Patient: sex M, age 61
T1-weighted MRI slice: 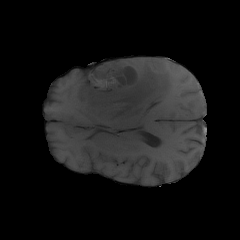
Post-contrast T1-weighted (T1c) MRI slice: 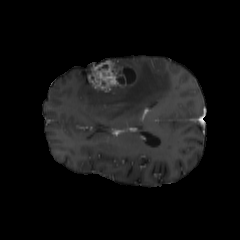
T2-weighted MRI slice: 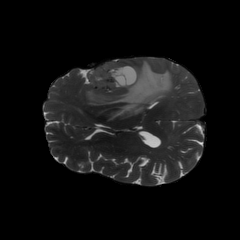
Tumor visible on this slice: yes
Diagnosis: Glioblastoma, IDH-wildtype
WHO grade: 4